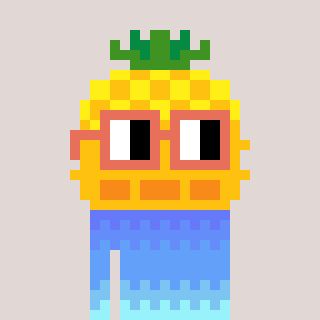
a pixel art character with square orange glasses, a pineapple-shaped head and a blue-colored body on a warm background